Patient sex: M
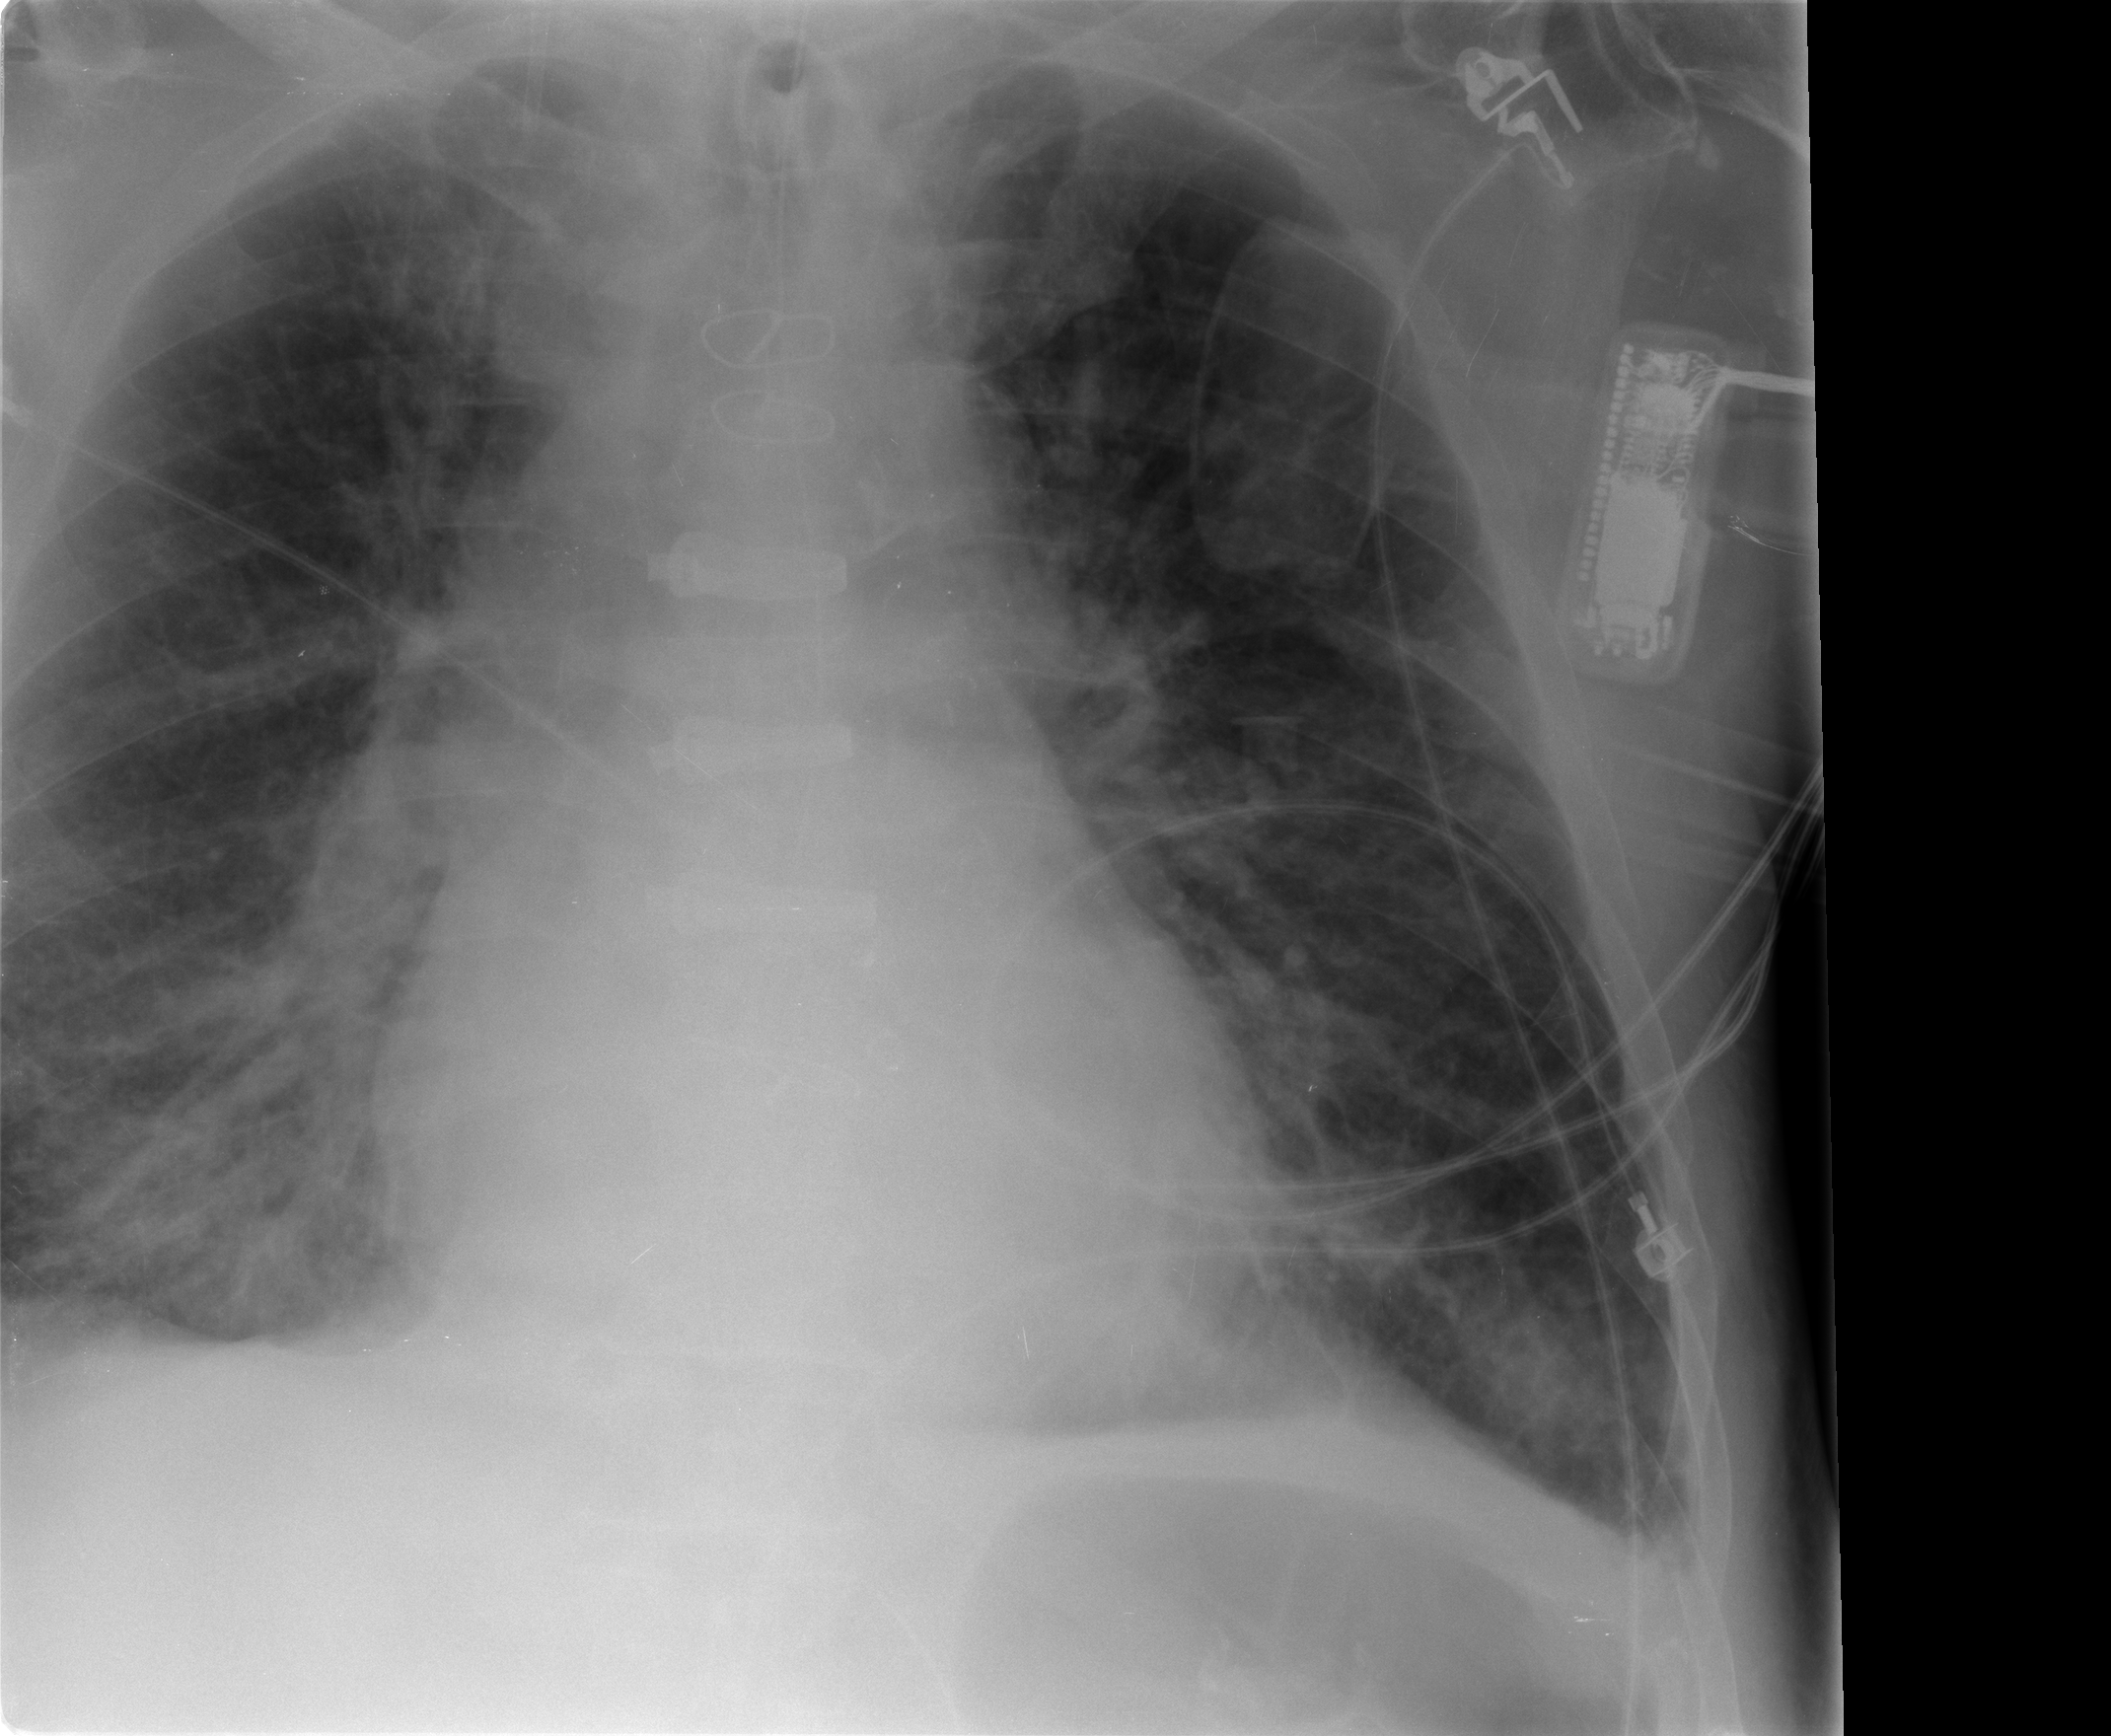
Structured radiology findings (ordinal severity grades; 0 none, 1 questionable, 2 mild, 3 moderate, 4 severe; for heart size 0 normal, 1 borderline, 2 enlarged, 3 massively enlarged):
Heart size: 0
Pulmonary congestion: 1
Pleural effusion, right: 2
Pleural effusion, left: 0
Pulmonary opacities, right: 3
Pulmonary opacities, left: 2
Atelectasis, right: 2
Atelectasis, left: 2